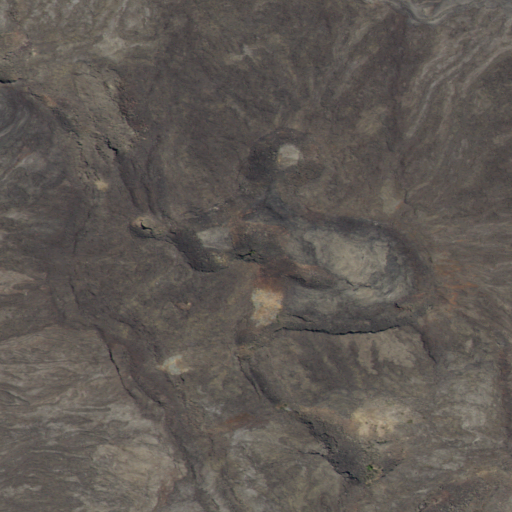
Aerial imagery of mountain in Idaho named Pillar Butte containing only shrub